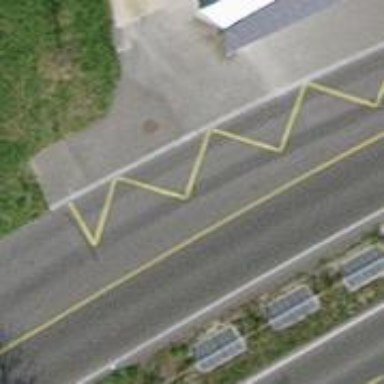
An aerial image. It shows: Bus stop with shelter for public transportation.